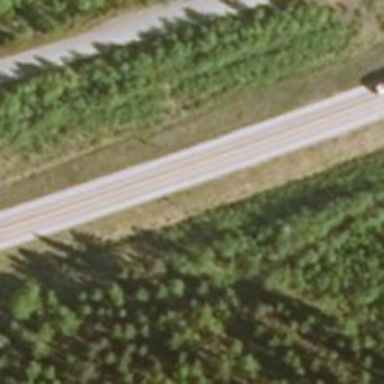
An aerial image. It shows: Asphalt trunk highway.